Question: I have just downloaded xcode 6.2 to work on apple watch sdk. but i cant find template for apple watch .

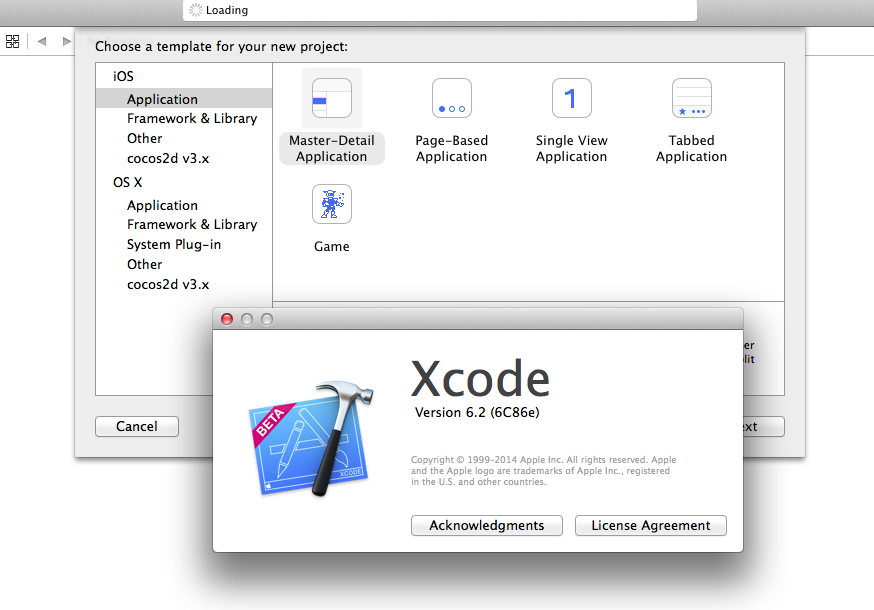
Answer: There is no template for Apple Watch, it is a target instead. So create your app (or open an existing one), select a project and add a new target. You are going to see an Apple Watch extension.